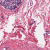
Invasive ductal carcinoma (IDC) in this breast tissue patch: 0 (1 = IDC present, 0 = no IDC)